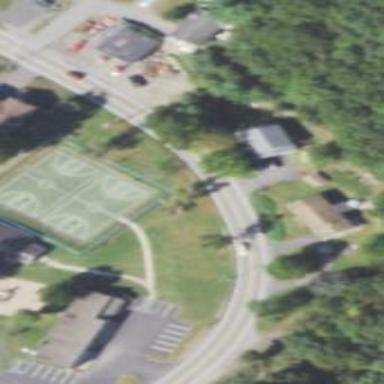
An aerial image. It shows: Asphalt basketball court on pitch.